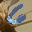
Label: 6